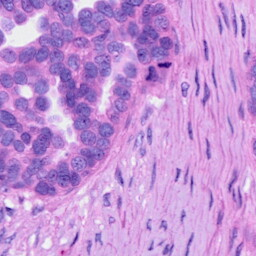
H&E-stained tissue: Ovarian